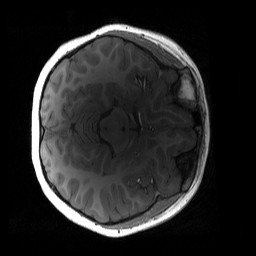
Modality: T1w
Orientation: axial
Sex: female
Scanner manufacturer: siemens
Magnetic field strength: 3 T
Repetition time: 1.9 s
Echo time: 0.00243 s